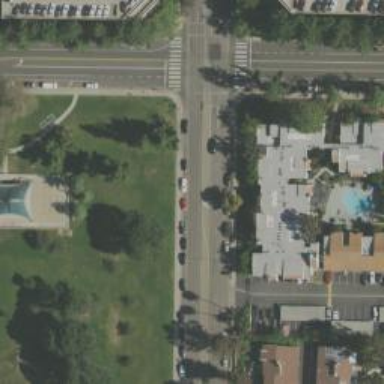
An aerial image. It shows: Secondary road with asphalt surface and separate sidewalk.